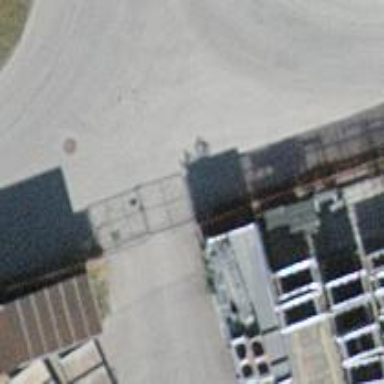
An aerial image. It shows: Gate.